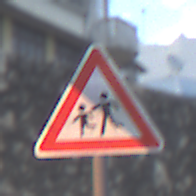
Verkehrszeichen: KinderRechts
Umgebung: Outdoor, Suburban
Tageszeit: MorningAfternoon
Wetter: PartlyCloudy
Licht: Natural
Jahreszeit: NotSpecified
Kontrast: LowContrast